Question: This is not a duplicate question, please read till the end and see the included image.
I have a nested object and an array field inside my collection/document in Firestore.
- -
-
-

The user may subscribe to both categories for multiple items with an expiration date:
- - -
I want to update the [] field where [] is equal to drinks and [] is equal to []
I have explored Firestore documentation more importantly <URL> and questions on stackeoverflow but I couldn't find my answer, below is part of my code which I tr.
'''
db.collection(this.dbName)
.where("name", "==", "drinks")
.where("subscriptions.data.type", "==", "energy")
.get()
.then((querySnapshot) => {
querySnapshot.forEach((doc) => {
let data = doc.data();
if (data.email == email) {
let subscriptions = data.subscriptions;
subscriptions.forEach((subscription) => {
if (subscription.name == productName) {
let prodTypes = subscription.data;
prodTypes.forEach((prodType) => {
if (prodType.type == itemType) {
let docRef = fb.db.collection(this.dbName).doc(email);
fb.db
.collection(this.dbName)
.doc(email)
.update(docRef, {
subscriptions: [
{
data: [
{
expDate: expiration,
type: itemType,
},
],
name: productName,
},
],
});
}
});
}
});
}
});
})
.catch((error) => {
console.log("Error getting documents: ", error);
});
'''
I don't get any console log result for the above query.
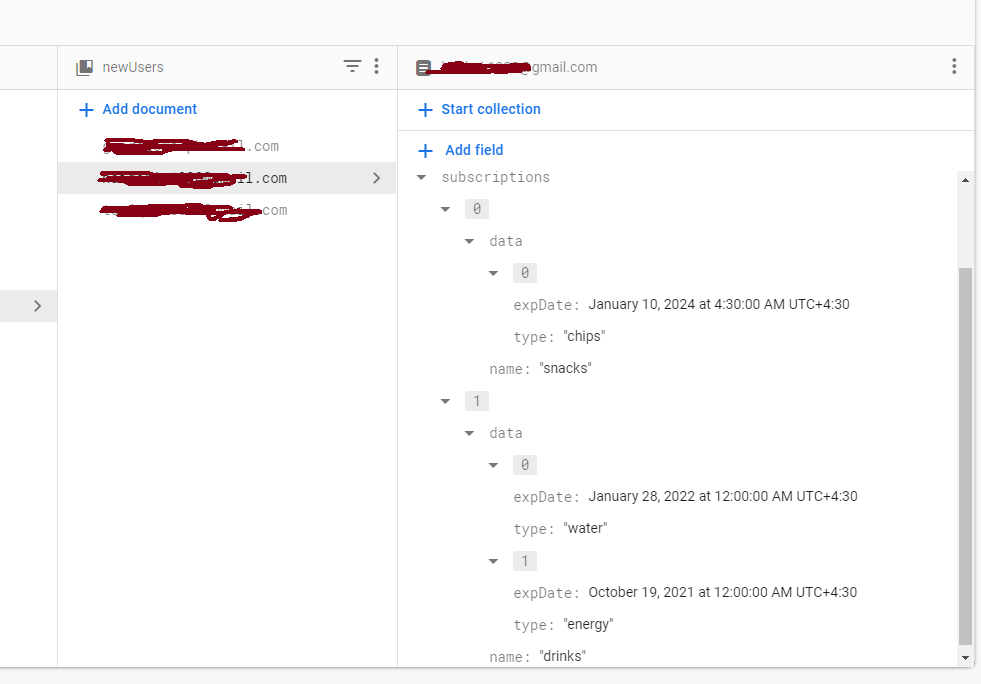
Answer: With my understanding firebase compound queries are not working for this kind of cases, I resolved the issue by changing the object with javascript map helper and update the document with return data of the function (changeExpDate), as follow:
'''
changeExpDate(data, name, type, expDate) {
data = [data];
data.map((obj) => {
let subscriptions = obj.subscriptions;
for (var i = 0; i < subscriptions.length; i++) {
let items = obj.subscriptions[i].data;
for (var j = 0; j < items.length; j++) {
if (obj.subscriptions[i].name == name) {
if (items[j].type == type) {
obj.subscriptions[i].data[j].expDate = expDate;
}
}
}
}
});
return data;
}
'''
By considering your conditions, got with following code:
'''
let v = this.changeExpDate(
data, //The document objcet
productName, //Product Name
itemType, //Item type
expiration //Expiration date
);
try {
fb.db
.collection(this.dbName)
.doc(email)
.update(v[0])
.then(function () {
console.log("Updated!");
})
.catch(function (error) {
console.error("Error Updating: ", error);
});
} catch (error) {
console.error(error);
}
'''